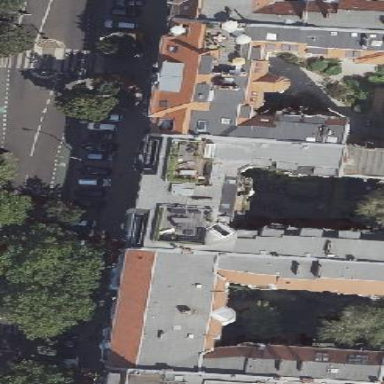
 featuring roof made of roof tiles in double saltbox shape."